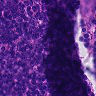
Metastatic tissue present: no